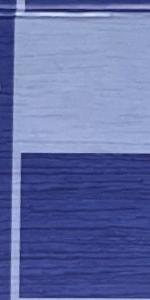
Label: Empty